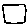
Label: square